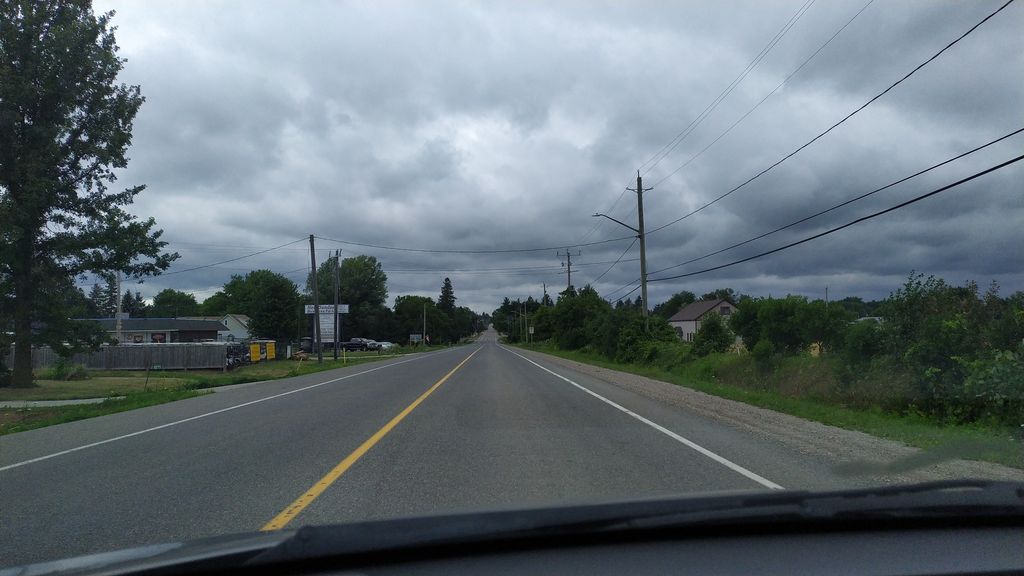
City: kitchener-waterloo